Aerial crown-view tile of a tropical tree (Barro Colorado Island, Panama), acquired 20250818:
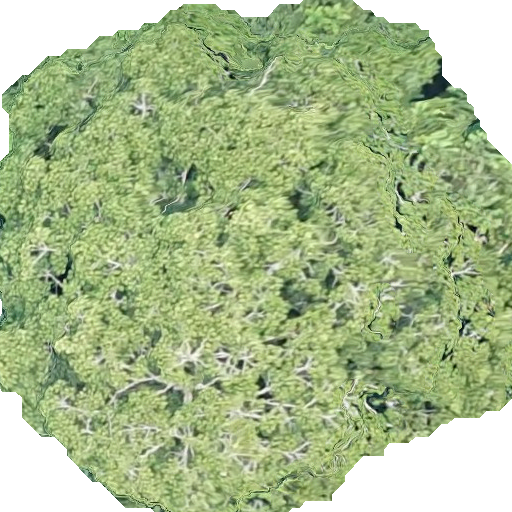
Species: Sterculia apetala
GBIF accepted scientific name: Sterculia apetala
Crown area: 325.549 m²